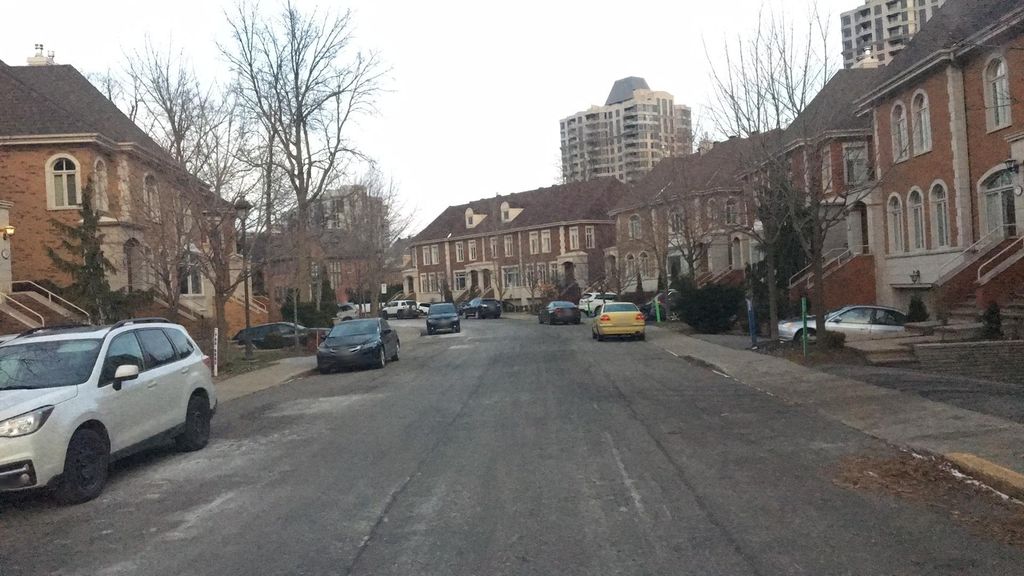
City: montreal